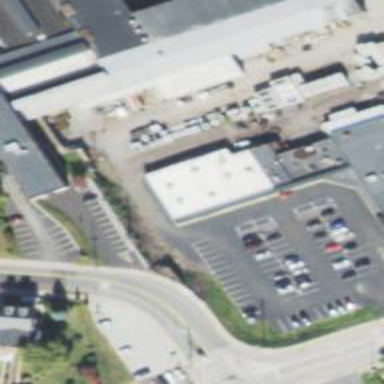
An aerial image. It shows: Pharmacy.